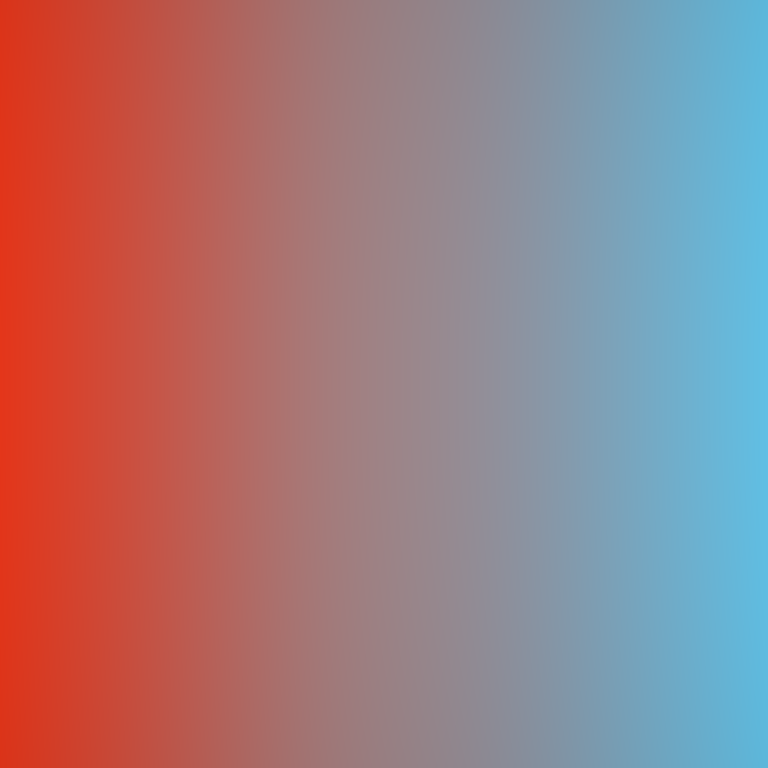
Abstract light effect, smooth gradient from warm red to cool blue, calm atmosphere, soft blend, no room, no furniture, no objects.